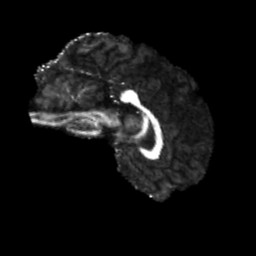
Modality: FA
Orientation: sagittal
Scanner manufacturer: siemens
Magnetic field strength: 3 T
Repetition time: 4 s
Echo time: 0.0594 s